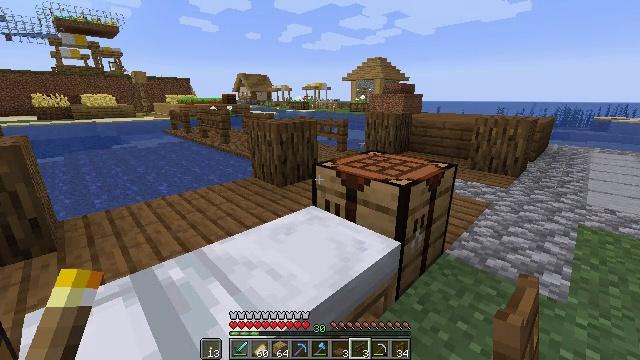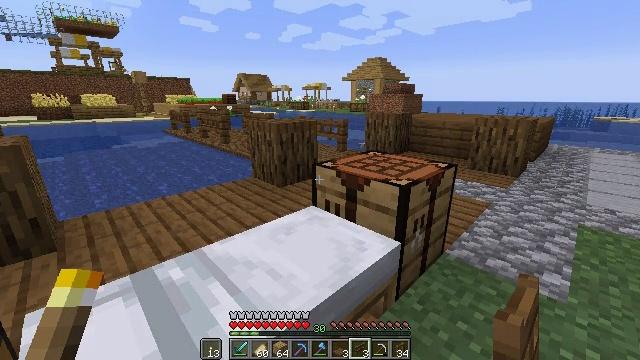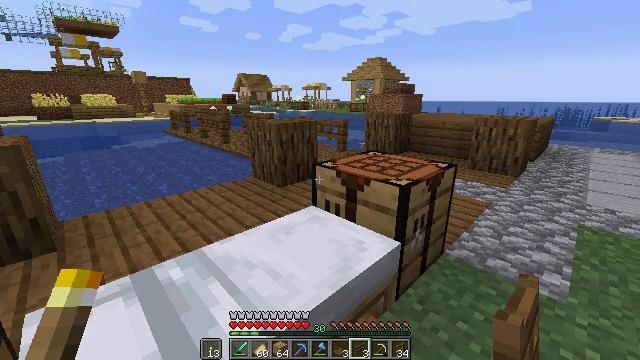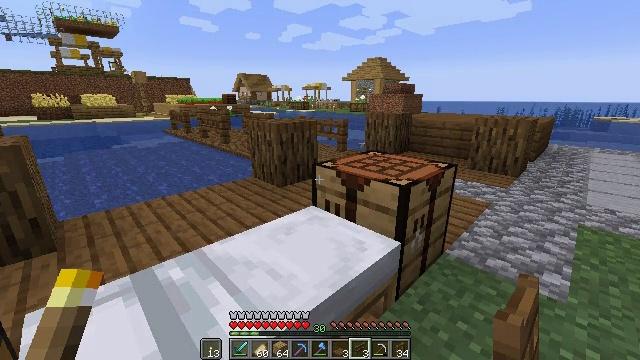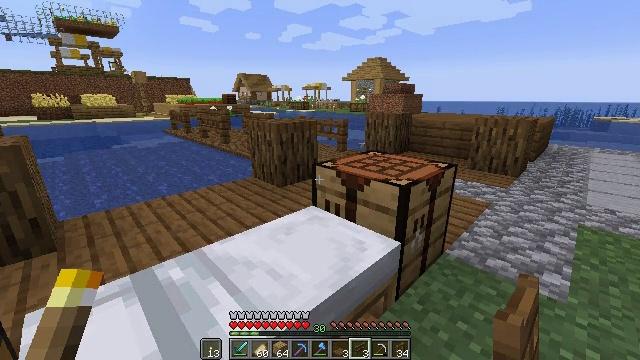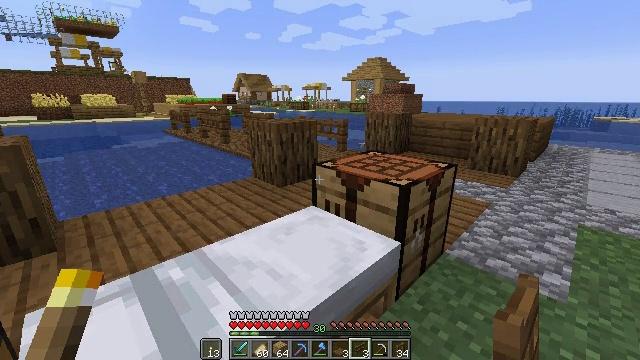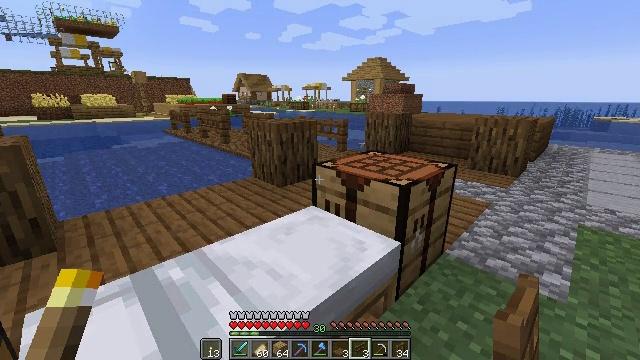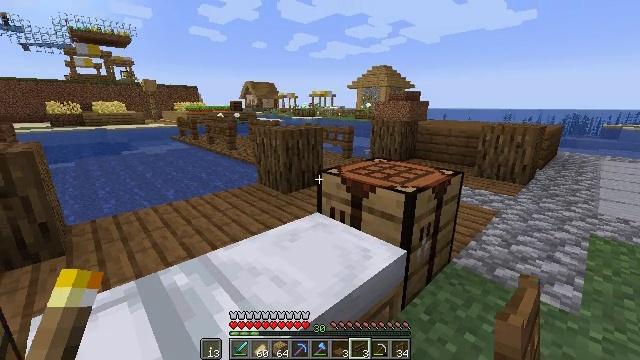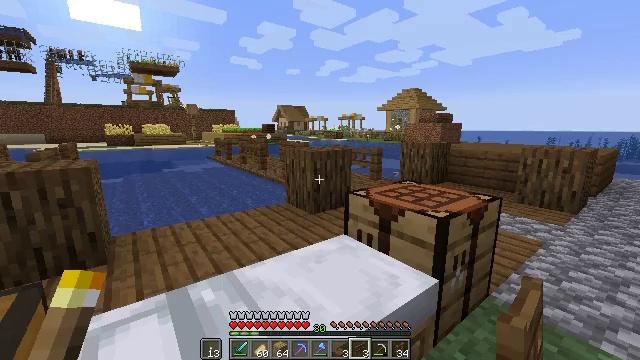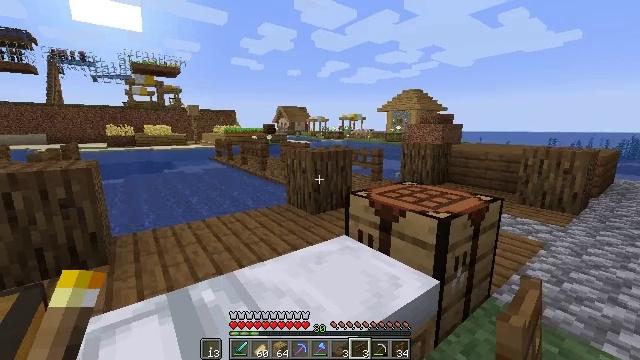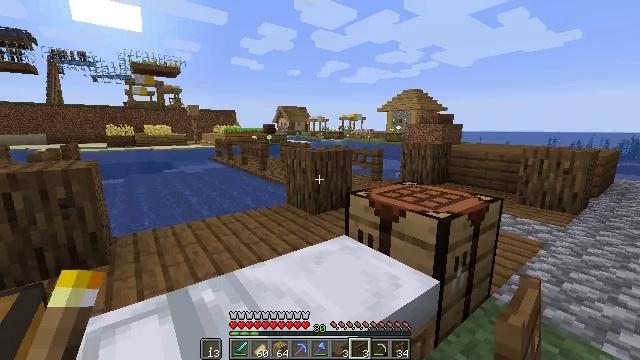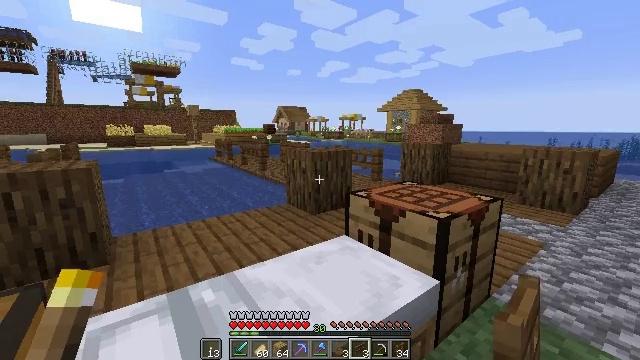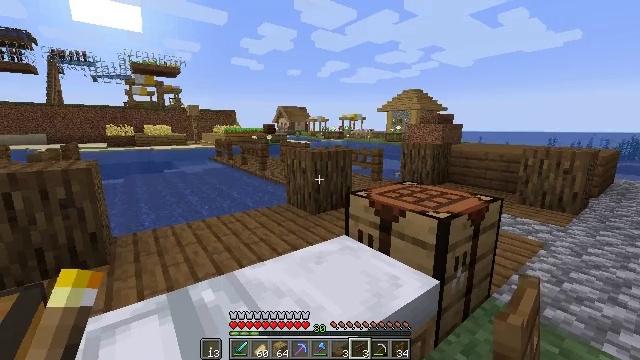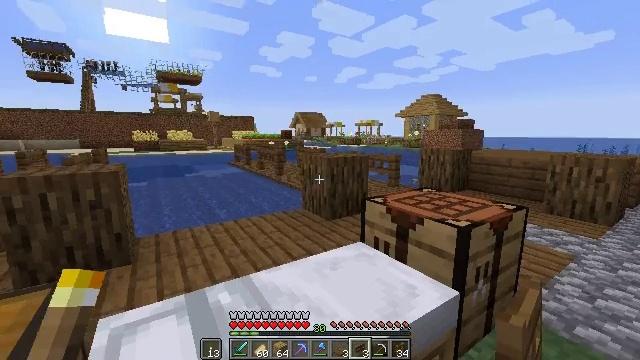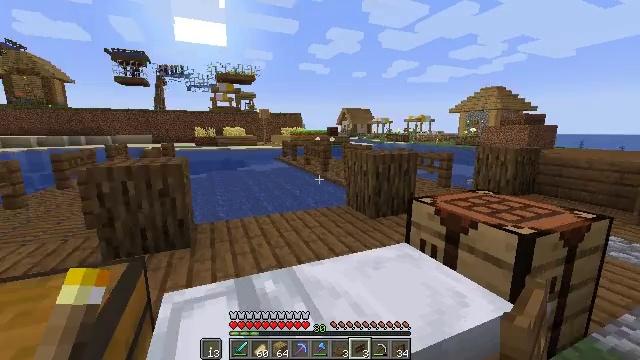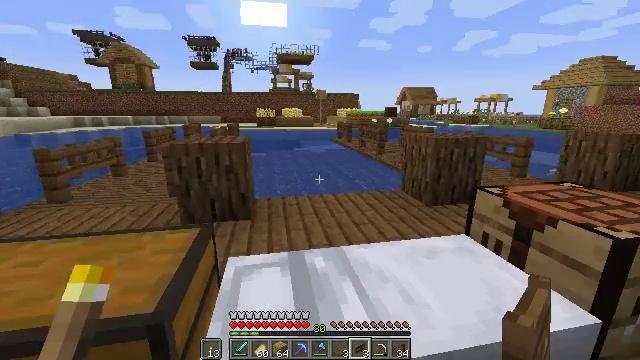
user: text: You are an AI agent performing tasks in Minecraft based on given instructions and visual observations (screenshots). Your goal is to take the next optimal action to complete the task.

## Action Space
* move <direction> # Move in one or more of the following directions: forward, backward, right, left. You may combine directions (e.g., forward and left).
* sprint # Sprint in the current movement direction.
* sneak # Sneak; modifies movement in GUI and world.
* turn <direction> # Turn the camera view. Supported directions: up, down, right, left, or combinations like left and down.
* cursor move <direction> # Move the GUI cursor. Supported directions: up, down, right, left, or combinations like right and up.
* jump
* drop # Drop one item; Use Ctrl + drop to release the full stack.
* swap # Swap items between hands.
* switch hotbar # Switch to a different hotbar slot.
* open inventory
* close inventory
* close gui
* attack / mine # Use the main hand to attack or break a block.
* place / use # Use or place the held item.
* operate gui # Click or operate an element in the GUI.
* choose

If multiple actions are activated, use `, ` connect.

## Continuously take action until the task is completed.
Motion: motion action
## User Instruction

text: Reclaim the spruce fence for reuse.
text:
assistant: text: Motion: no_op
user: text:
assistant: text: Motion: no_op
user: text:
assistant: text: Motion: no_op
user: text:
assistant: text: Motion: no_op
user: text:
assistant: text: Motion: no_op
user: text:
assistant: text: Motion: no_op
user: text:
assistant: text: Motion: turn left and up
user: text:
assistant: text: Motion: turn left and up
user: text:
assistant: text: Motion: no_op
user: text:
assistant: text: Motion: no_op
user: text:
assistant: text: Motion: no_op
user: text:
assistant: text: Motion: no_op
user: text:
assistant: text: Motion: turn left and up
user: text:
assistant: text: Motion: turn left
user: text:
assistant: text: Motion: turn left and down
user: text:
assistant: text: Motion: turn left and down
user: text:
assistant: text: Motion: turn left and down
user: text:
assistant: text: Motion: turn left and down
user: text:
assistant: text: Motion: turn left
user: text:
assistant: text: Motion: no_op
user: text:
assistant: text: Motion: no_op
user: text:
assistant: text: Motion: no_op
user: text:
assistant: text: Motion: no_op
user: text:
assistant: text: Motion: no_op
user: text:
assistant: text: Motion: no_op
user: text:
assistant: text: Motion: no_op
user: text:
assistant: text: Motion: no_op
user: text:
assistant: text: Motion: no_op
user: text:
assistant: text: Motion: turn left and down
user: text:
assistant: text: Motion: move forward, turn left and down